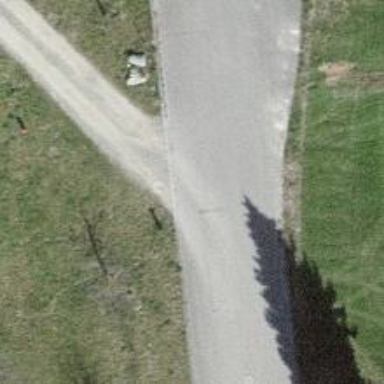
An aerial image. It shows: Unclassified road.